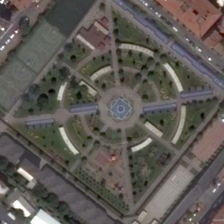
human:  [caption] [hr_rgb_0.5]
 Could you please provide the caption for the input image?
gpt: the square square has planted a lot of trees .

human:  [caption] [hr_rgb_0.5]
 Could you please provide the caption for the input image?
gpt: there are several roads around the square .

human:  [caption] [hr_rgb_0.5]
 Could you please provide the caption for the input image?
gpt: the square square has planted a lot of trees .

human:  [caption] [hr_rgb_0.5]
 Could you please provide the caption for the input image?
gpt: there are several roads around the square .

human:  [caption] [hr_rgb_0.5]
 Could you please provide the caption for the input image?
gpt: the square square has planted a lot of trees .